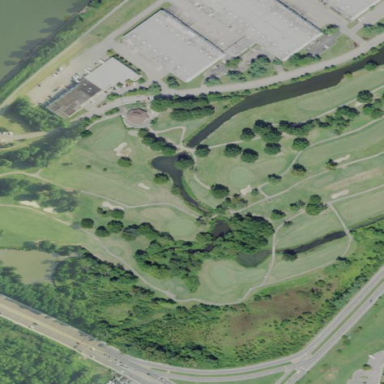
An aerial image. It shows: Golf course surrounded by greenery.